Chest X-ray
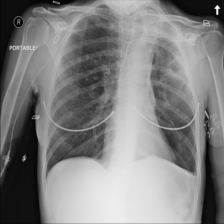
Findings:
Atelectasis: negative
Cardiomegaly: negative
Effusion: negative
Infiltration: positive
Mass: negative
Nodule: negative
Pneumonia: negative
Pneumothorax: negative
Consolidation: negative
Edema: negative
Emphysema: negative
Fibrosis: negative
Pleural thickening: positive
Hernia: negative